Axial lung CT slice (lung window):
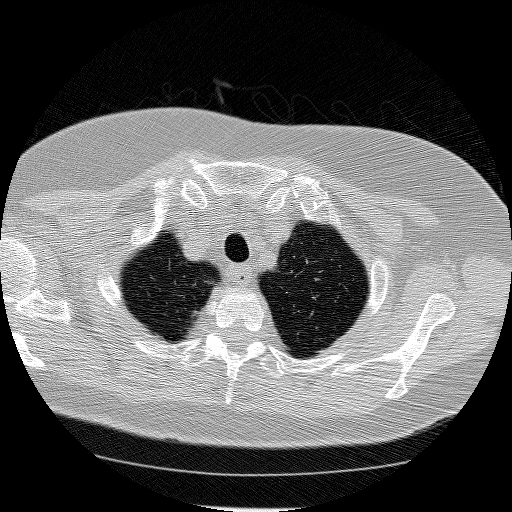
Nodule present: no